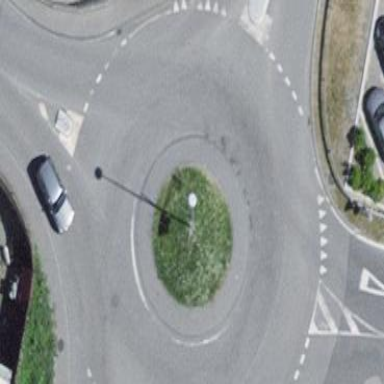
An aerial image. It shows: Residential road with asphalt surface leading up to roundabout.